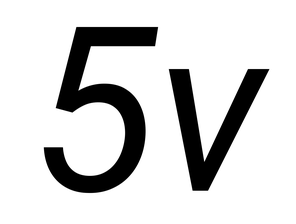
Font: Roboto-Italic_Italic